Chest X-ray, AP view. Patient: 49 years old, sex M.
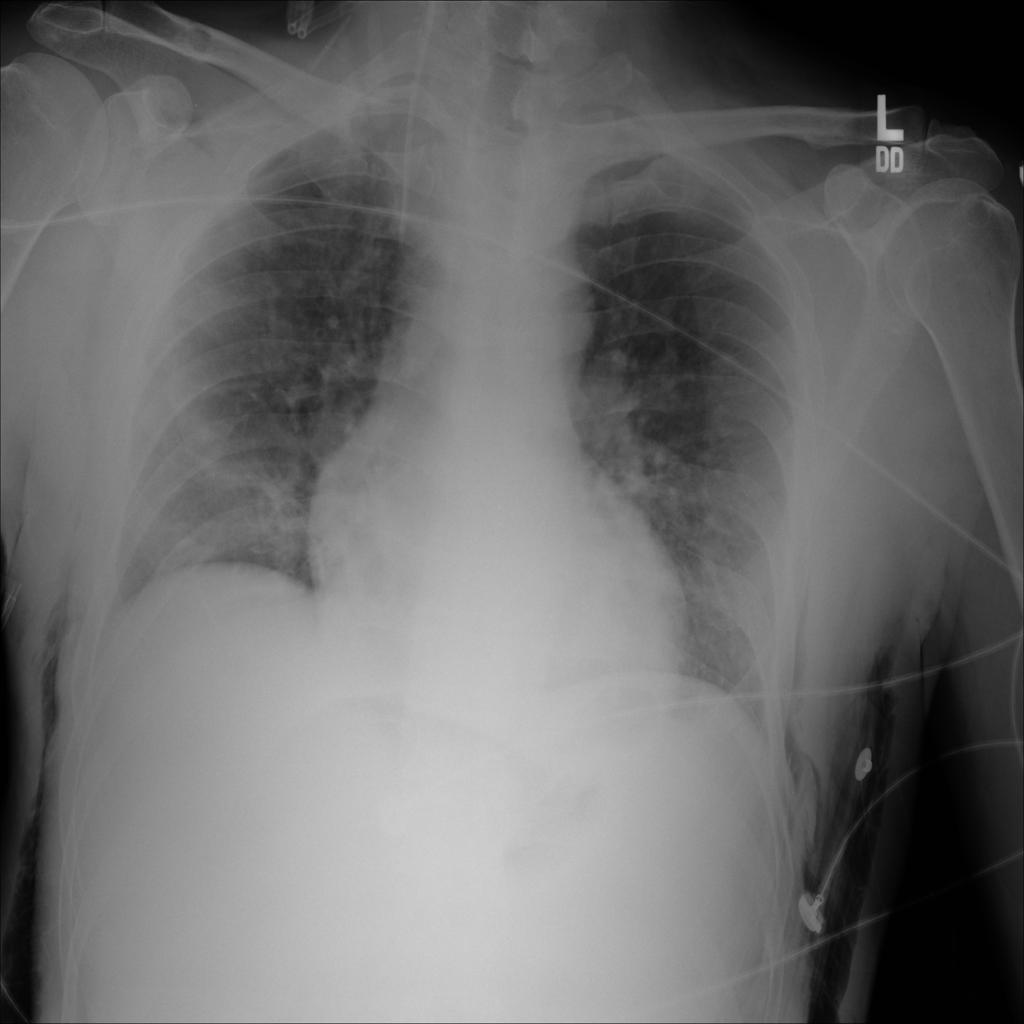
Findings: Atelectasis, Nodule